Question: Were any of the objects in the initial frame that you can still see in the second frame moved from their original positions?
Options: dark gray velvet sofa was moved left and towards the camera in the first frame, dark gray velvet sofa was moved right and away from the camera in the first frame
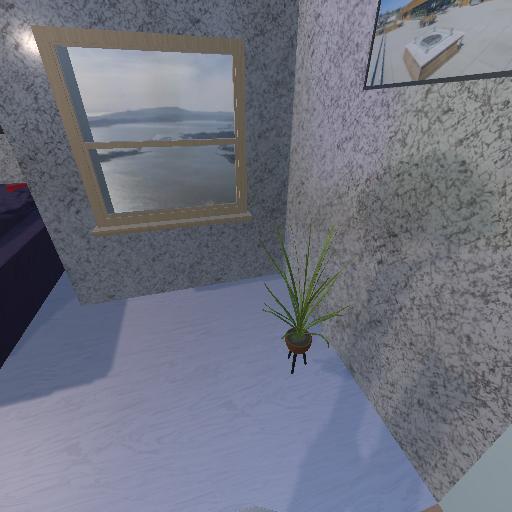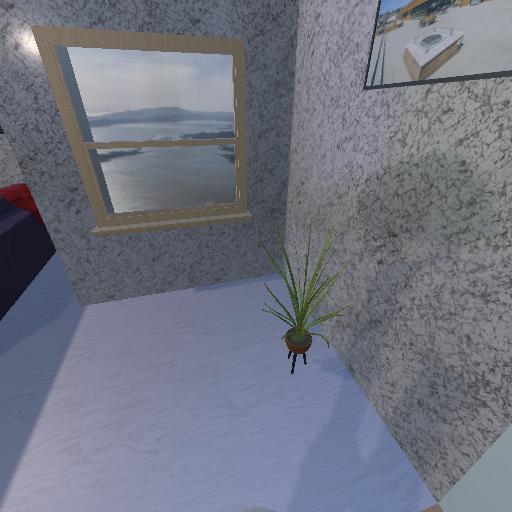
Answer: dark gray velvet sofa was moved left and towards the camera in the first frame